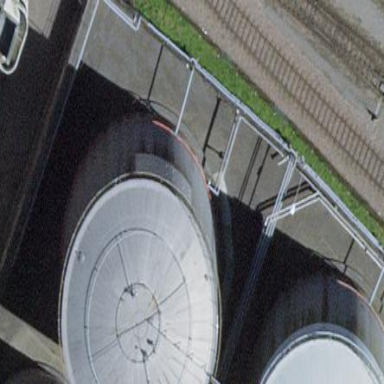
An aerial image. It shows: Storage tank that is man-made.